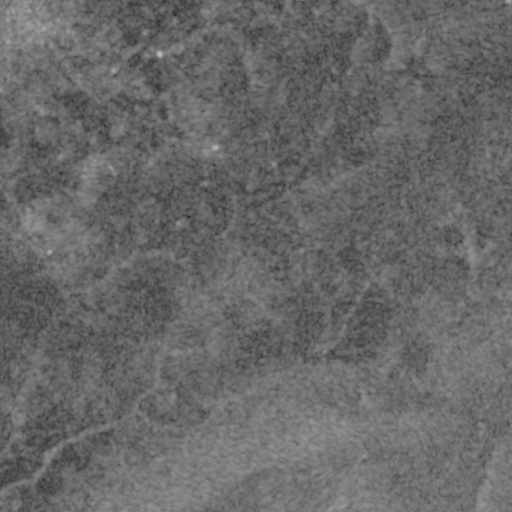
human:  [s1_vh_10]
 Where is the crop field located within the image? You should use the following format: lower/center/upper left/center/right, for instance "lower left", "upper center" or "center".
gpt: The crop field is located in the upper left of the image.
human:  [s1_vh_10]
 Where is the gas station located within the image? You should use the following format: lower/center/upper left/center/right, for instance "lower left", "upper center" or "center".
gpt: The gas station is located in the upper left of the image.
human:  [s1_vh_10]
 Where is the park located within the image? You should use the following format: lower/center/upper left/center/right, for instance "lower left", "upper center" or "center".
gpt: The park is located in the upper left of the image.
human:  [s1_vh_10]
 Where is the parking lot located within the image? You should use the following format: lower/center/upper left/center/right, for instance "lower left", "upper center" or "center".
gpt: The parking lot is located in the upper left of the image.
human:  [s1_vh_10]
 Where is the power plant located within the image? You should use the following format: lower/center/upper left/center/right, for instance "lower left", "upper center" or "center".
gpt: There is no power plant in the image.

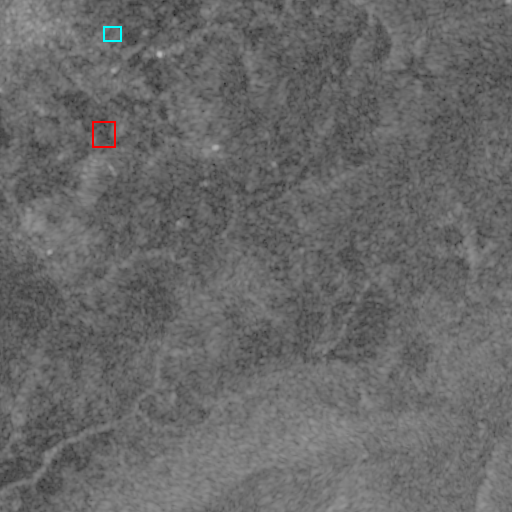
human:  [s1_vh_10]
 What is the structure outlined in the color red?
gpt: The structure outlined in red is a crop field.
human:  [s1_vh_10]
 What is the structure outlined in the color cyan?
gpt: The structure outlined in cyan is a park.
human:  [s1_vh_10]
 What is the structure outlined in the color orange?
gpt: There is no orange outline.